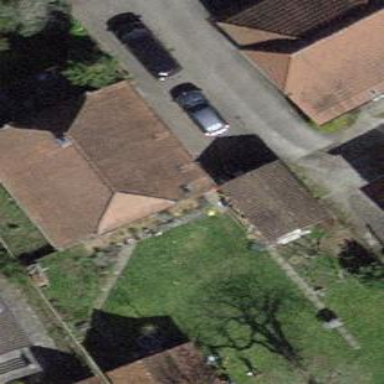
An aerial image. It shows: Building with tile roof.